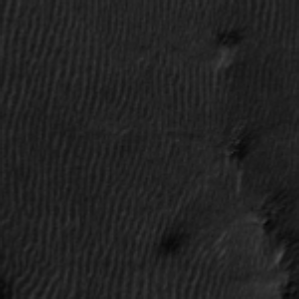
Label: frost